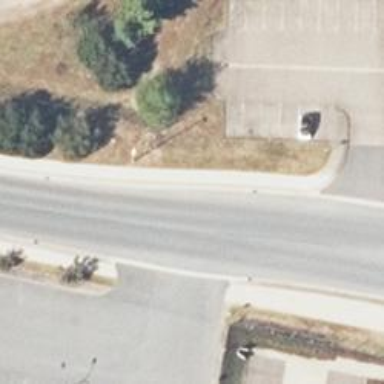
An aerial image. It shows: Residential road with asphalt surface. There are sidewalks on both sides of the road.